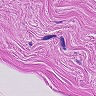
Metastatic tissue present: no